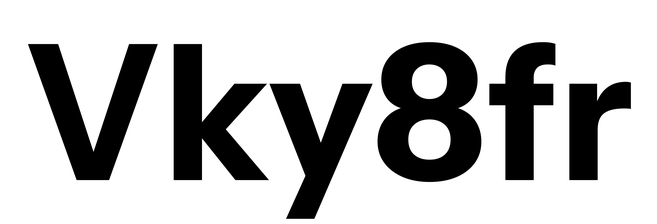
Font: InstrumentSans_Bold